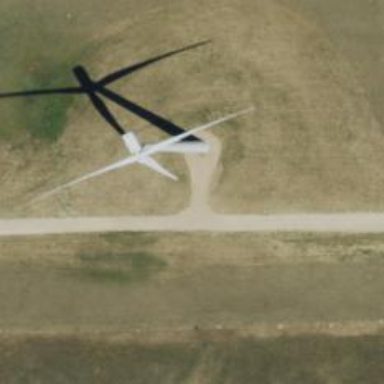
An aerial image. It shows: Wind generator in the form of horizontal axis wind turbine.